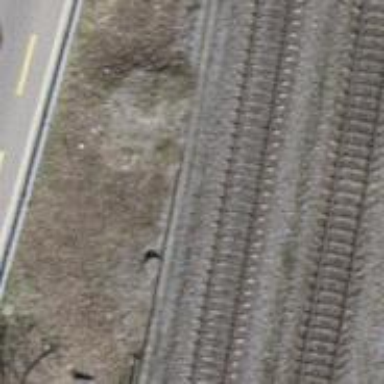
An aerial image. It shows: Single-track electrified railway with contact line.